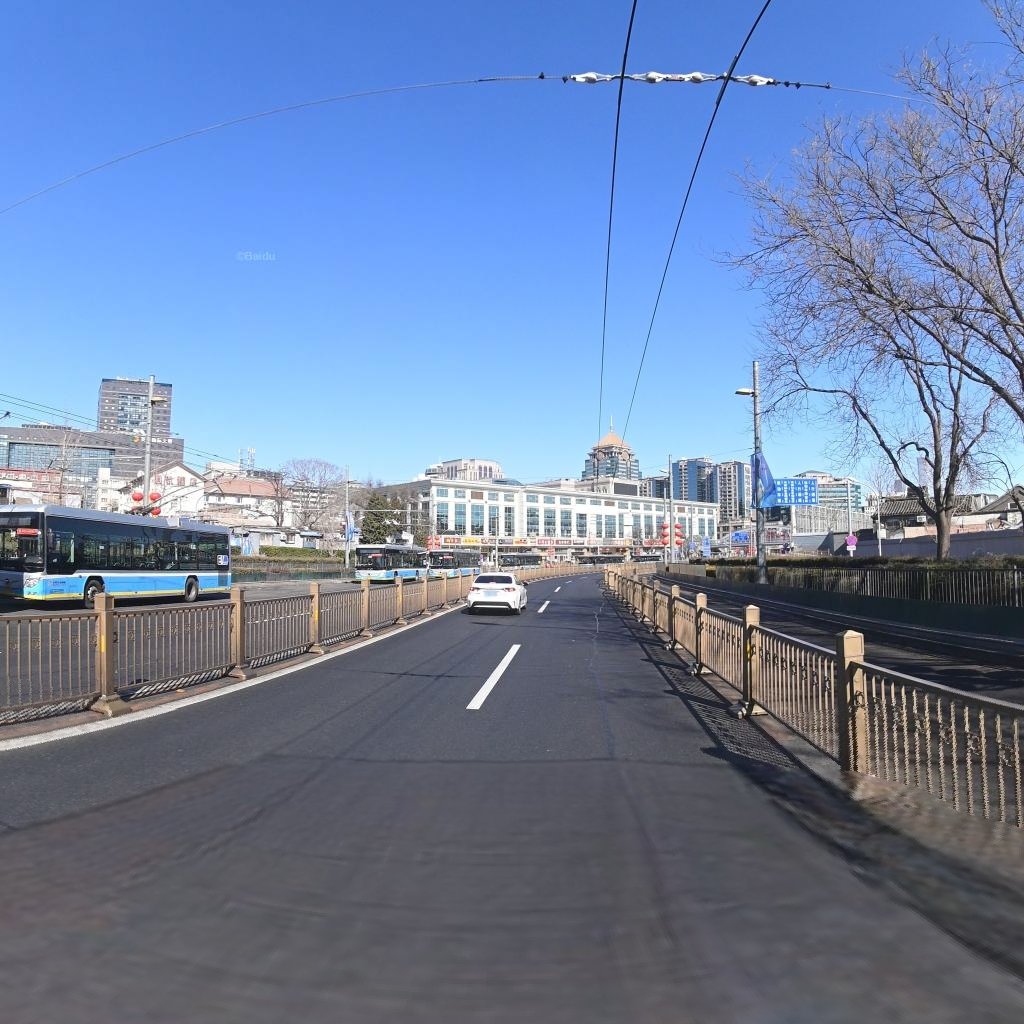
Region: Dongcheng
Road damage annotations: longitudinal patch